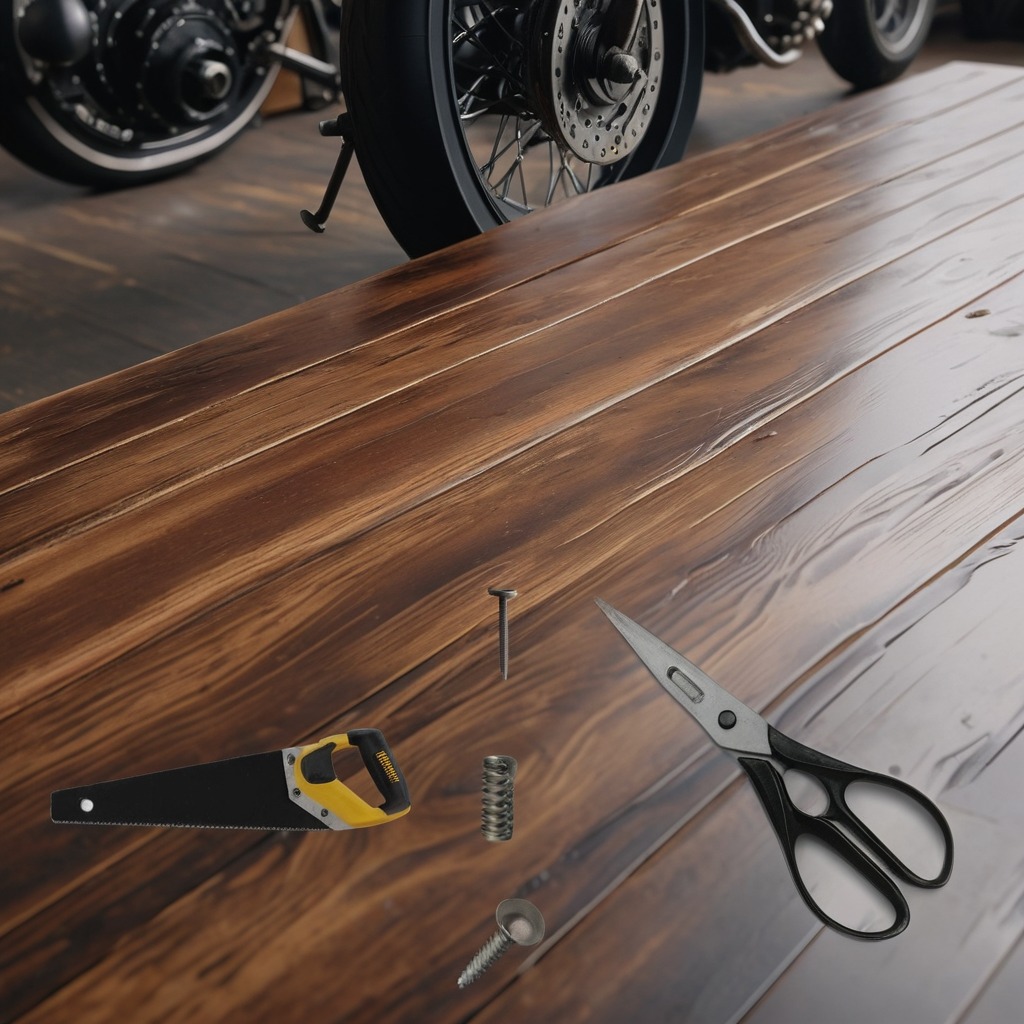
A metal machine screw, an iron nail, a coiled metal spring, a handheld metal saw, and a pair of scissors are lying on the oil-spilled wooden table in a vintage motorcycle garage.